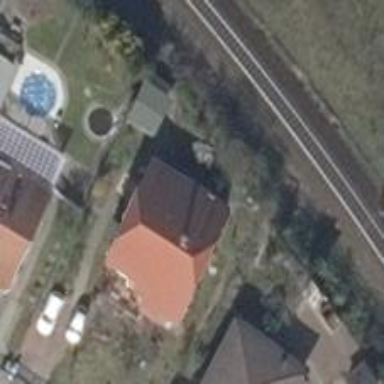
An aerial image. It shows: Detached building.